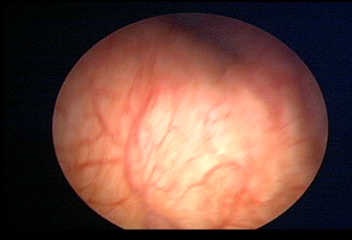
Modality: WLC
Class: Normal mucosa
Bladder cancer association: No